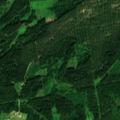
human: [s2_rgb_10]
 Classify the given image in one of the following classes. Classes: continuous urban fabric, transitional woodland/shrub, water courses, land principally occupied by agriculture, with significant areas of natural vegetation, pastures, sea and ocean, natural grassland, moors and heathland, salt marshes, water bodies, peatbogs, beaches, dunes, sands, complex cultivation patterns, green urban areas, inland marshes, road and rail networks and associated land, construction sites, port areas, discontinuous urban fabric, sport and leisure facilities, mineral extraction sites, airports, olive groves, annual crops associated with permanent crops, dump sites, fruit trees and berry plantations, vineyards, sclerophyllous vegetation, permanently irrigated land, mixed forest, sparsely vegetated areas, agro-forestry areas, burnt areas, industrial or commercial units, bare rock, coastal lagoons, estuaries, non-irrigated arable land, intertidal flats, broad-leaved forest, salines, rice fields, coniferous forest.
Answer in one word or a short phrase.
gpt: complex cultivation patterns, coniferous forest, mixed forest, transitional woodland/shrub